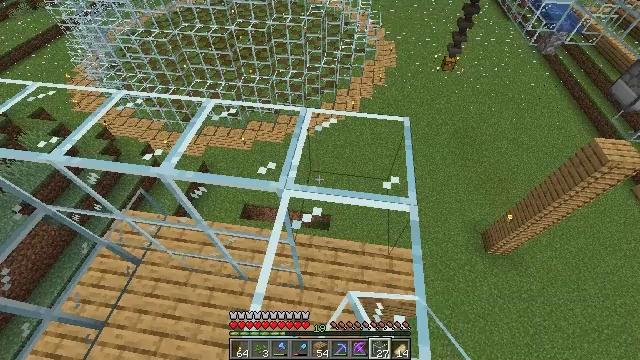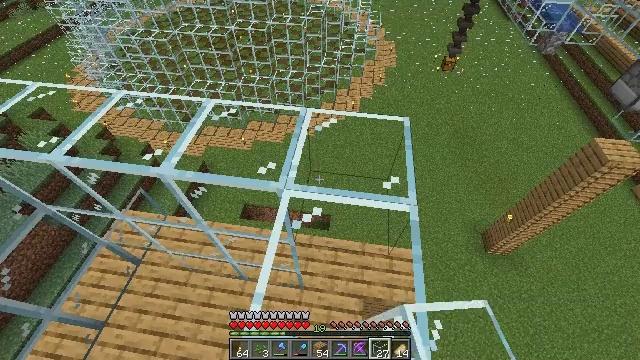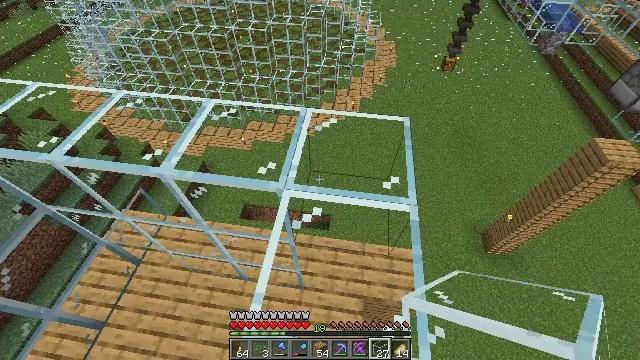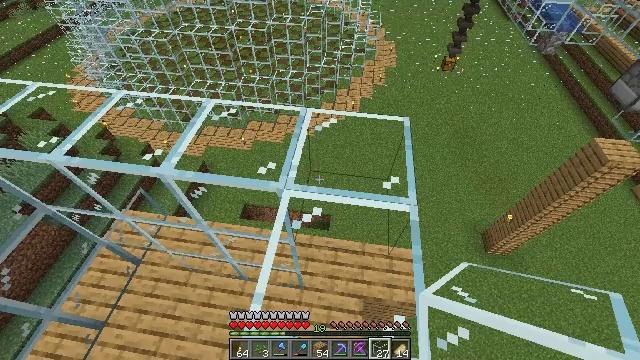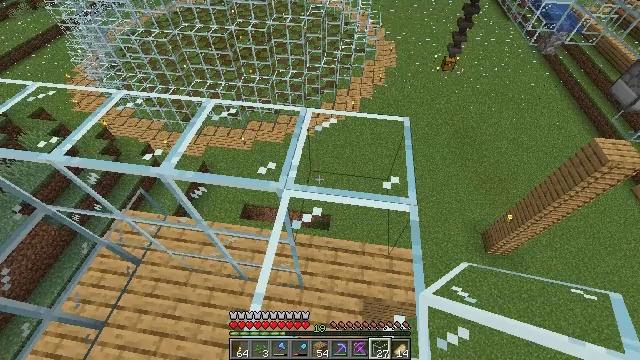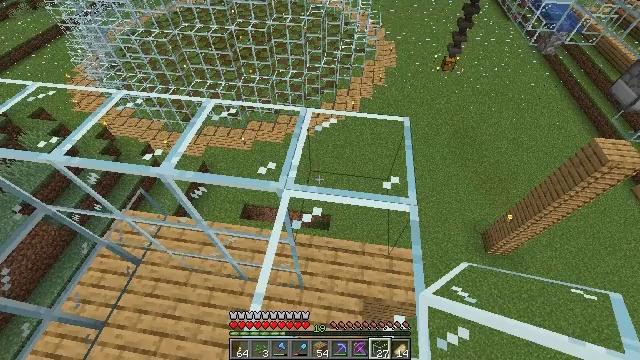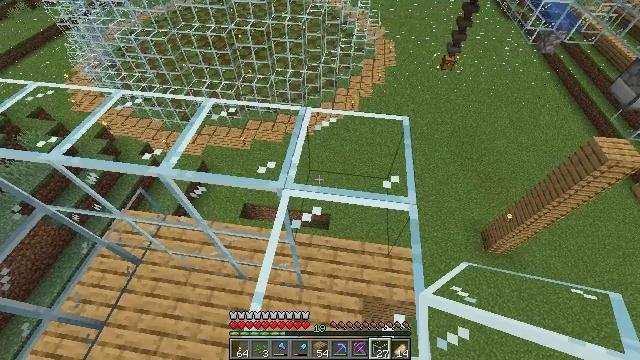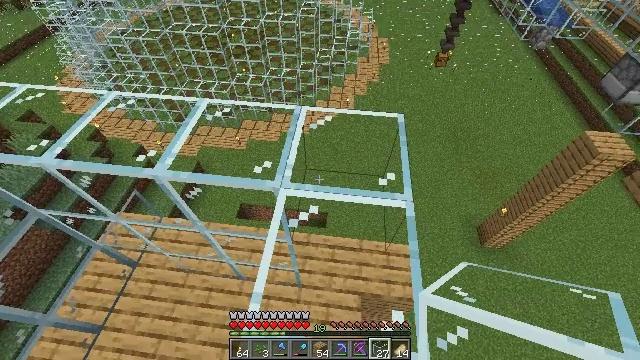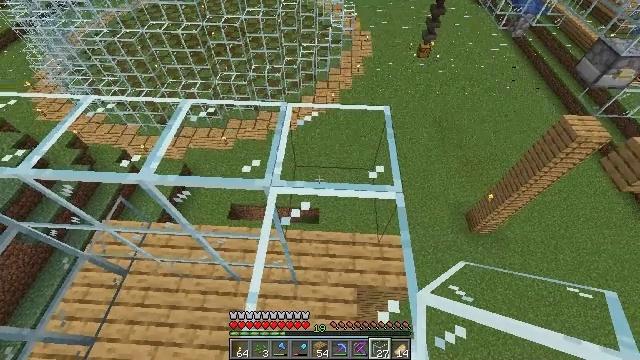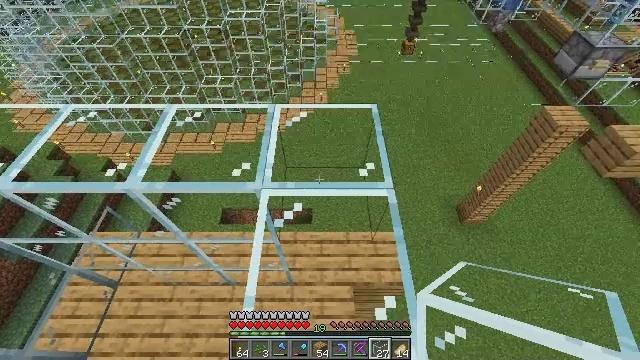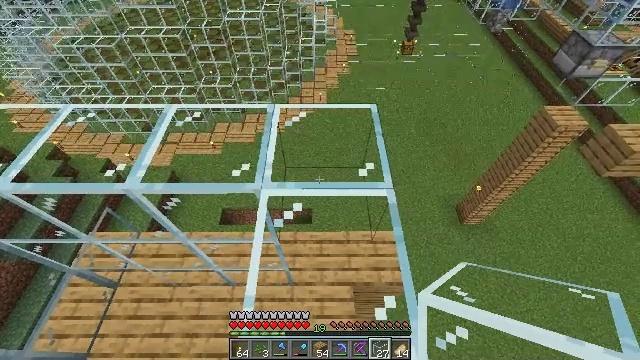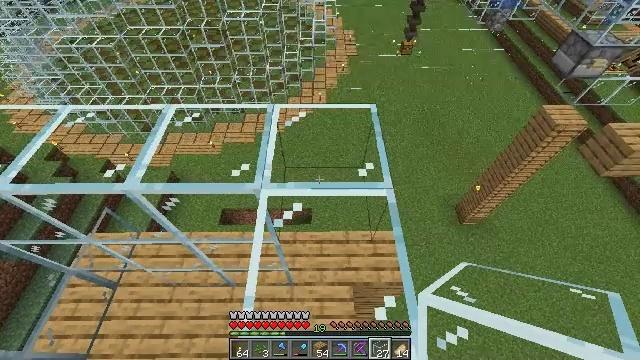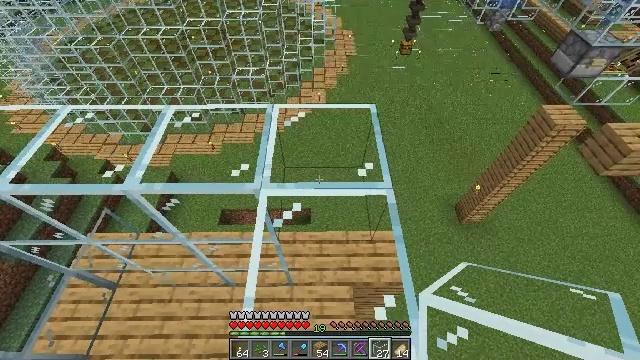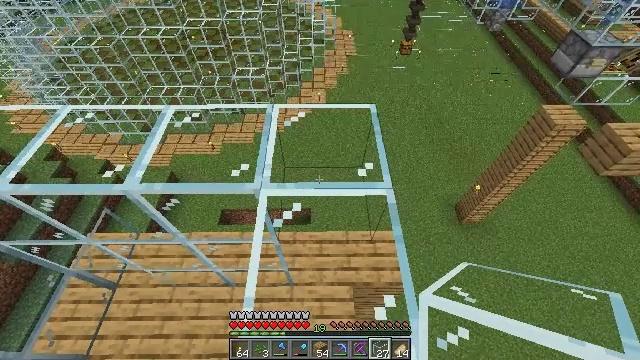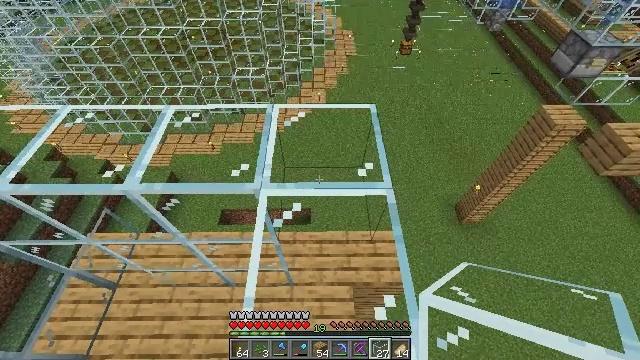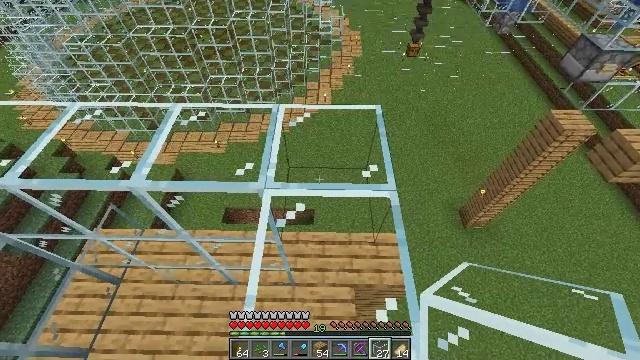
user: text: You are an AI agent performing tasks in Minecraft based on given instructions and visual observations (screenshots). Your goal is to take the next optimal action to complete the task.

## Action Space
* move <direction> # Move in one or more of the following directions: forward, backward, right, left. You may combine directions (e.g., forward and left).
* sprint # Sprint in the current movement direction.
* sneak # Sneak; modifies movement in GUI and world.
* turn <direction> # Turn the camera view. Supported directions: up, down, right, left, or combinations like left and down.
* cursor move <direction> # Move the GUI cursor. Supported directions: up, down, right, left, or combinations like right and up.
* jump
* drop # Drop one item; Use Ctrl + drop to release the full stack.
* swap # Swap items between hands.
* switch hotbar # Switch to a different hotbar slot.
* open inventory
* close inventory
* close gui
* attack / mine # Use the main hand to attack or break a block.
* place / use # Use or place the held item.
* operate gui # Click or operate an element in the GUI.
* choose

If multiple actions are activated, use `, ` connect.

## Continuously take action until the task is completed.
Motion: motion action
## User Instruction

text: Collect the oak planks from the structure.
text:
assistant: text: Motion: no_op
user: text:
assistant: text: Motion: no_op
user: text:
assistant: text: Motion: no_op
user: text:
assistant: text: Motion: no_op
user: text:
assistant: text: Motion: no_op
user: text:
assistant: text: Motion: no_op
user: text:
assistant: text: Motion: turn right
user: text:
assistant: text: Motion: turn right
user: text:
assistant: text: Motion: turn right
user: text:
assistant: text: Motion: no_op
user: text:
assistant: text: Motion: no_op
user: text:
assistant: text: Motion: no_op
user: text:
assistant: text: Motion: no_op
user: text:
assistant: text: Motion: no_op
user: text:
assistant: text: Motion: turn left
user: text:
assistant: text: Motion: no_op
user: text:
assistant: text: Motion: no_op
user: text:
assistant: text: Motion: no_op
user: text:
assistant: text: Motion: no_op
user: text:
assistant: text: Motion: no_op
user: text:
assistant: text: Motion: no_op
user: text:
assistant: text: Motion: no_op
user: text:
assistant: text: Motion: no_op
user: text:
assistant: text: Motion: no_op
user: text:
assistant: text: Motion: no_op
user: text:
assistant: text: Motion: no_op
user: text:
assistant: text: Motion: no_op
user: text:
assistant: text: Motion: no_op
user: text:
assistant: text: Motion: no_op
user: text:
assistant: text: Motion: no_op